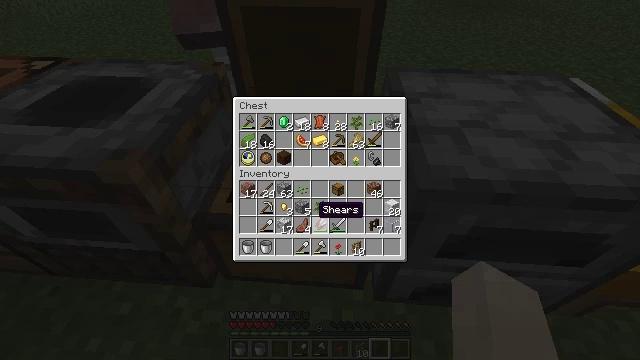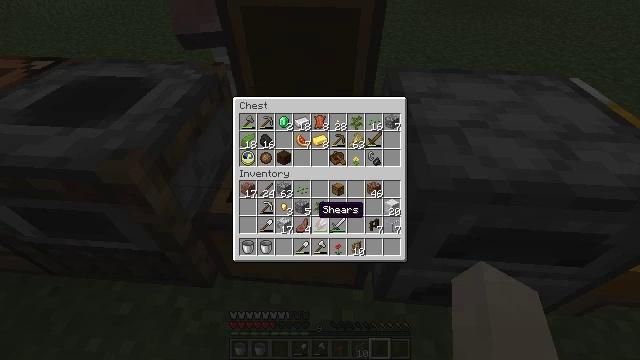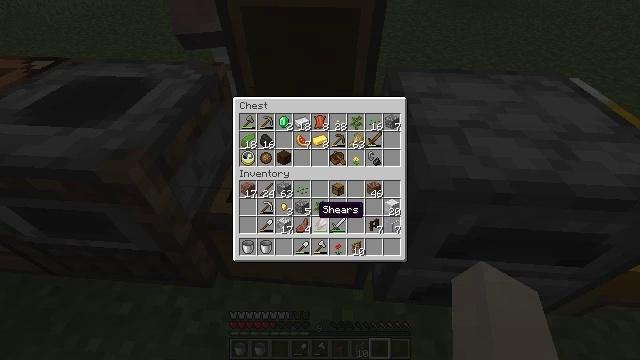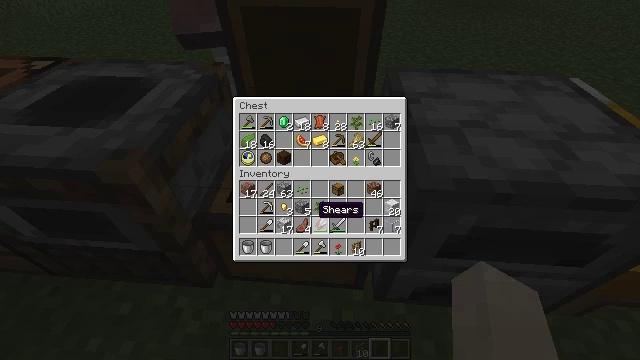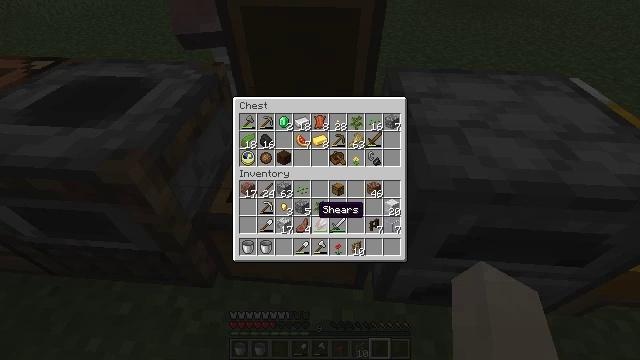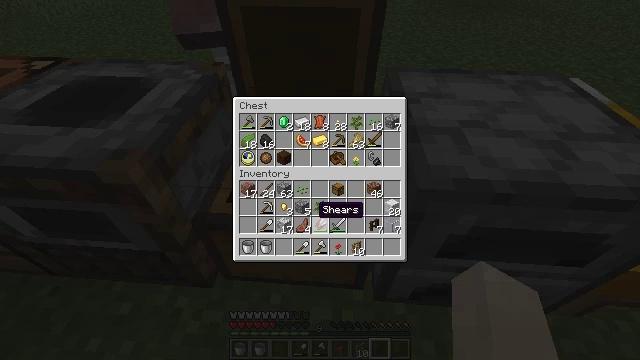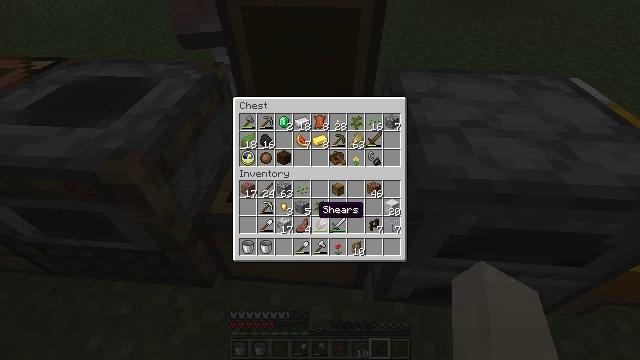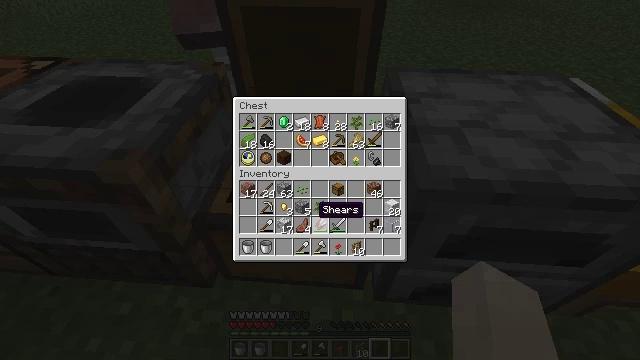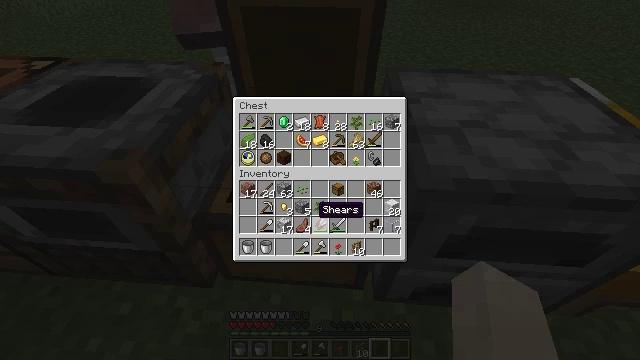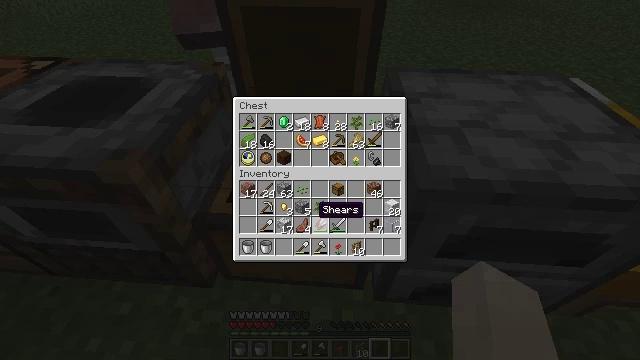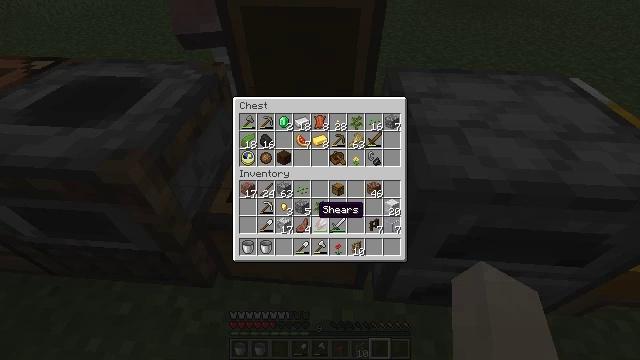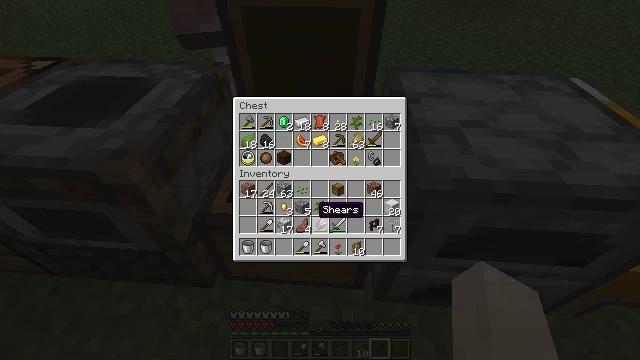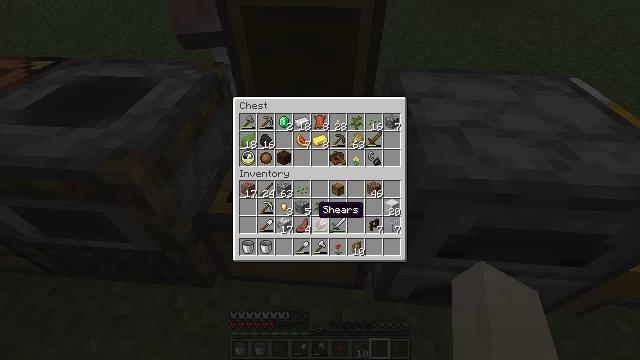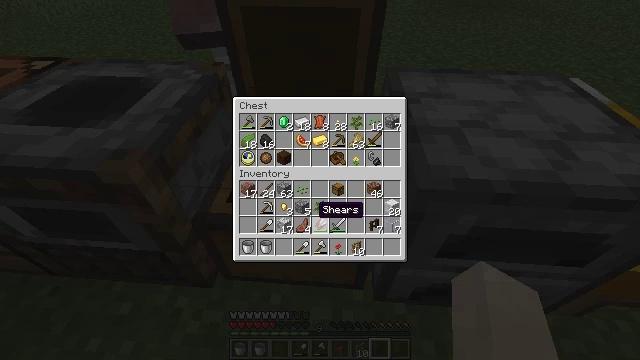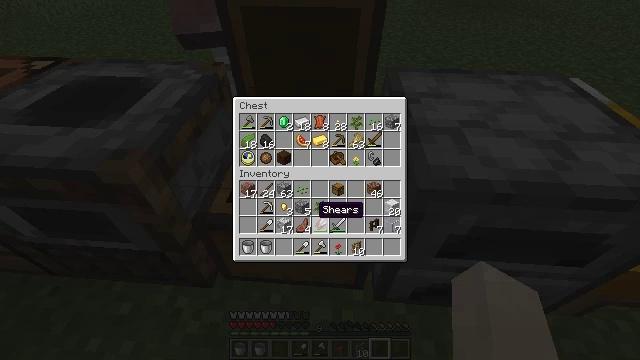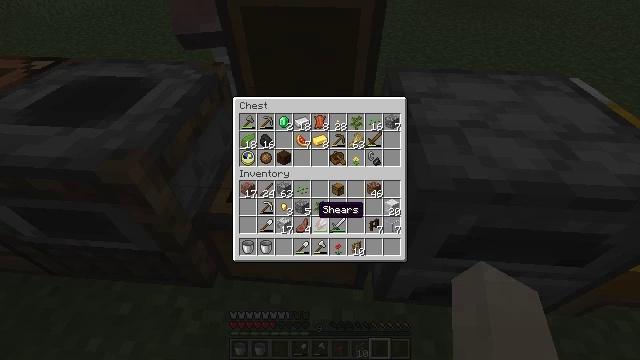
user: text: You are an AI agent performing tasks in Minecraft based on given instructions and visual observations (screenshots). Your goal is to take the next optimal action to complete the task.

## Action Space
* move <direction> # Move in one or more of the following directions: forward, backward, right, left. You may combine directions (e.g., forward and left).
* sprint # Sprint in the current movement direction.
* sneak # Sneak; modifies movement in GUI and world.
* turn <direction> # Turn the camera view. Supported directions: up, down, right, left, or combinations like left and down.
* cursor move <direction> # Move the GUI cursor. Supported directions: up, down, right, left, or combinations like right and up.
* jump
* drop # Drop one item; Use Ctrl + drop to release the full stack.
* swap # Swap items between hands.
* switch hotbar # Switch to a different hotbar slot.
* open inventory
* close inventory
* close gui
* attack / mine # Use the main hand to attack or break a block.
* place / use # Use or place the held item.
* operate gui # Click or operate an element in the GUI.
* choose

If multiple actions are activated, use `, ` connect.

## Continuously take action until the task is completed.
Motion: motion action
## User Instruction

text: Gather the dark oak sapling for your inventory.
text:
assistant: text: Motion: no_op
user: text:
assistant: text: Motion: no_op
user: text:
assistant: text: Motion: no_op
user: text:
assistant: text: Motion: no_op
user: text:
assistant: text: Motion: no_op
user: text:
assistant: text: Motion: no_op
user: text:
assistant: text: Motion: no_op
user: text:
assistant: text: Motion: no_op
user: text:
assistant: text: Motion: no_op
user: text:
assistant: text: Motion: no_op
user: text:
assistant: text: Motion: no_op
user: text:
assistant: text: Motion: no_op
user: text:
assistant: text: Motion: no_op
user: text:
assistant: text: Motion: no_op
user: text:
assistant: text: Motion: no_op
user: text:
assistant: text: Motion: no_op
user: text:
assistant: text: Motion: no_op
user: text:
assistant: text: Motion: no_op
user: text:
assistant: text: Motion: no_op
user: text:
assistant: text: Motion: no_op
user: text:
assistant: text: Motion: no_op
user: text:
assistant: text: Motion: no_op
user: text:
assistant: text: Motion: no_op
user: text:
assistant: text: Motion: no_op
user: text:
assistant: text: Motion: no_op
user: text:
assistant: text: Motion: no_op
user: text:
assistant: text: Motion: no_op
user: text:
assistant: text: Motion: no_op
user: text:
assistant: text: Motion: no_op
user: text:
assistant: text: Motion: no_op